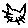
Label: cat